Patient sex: M
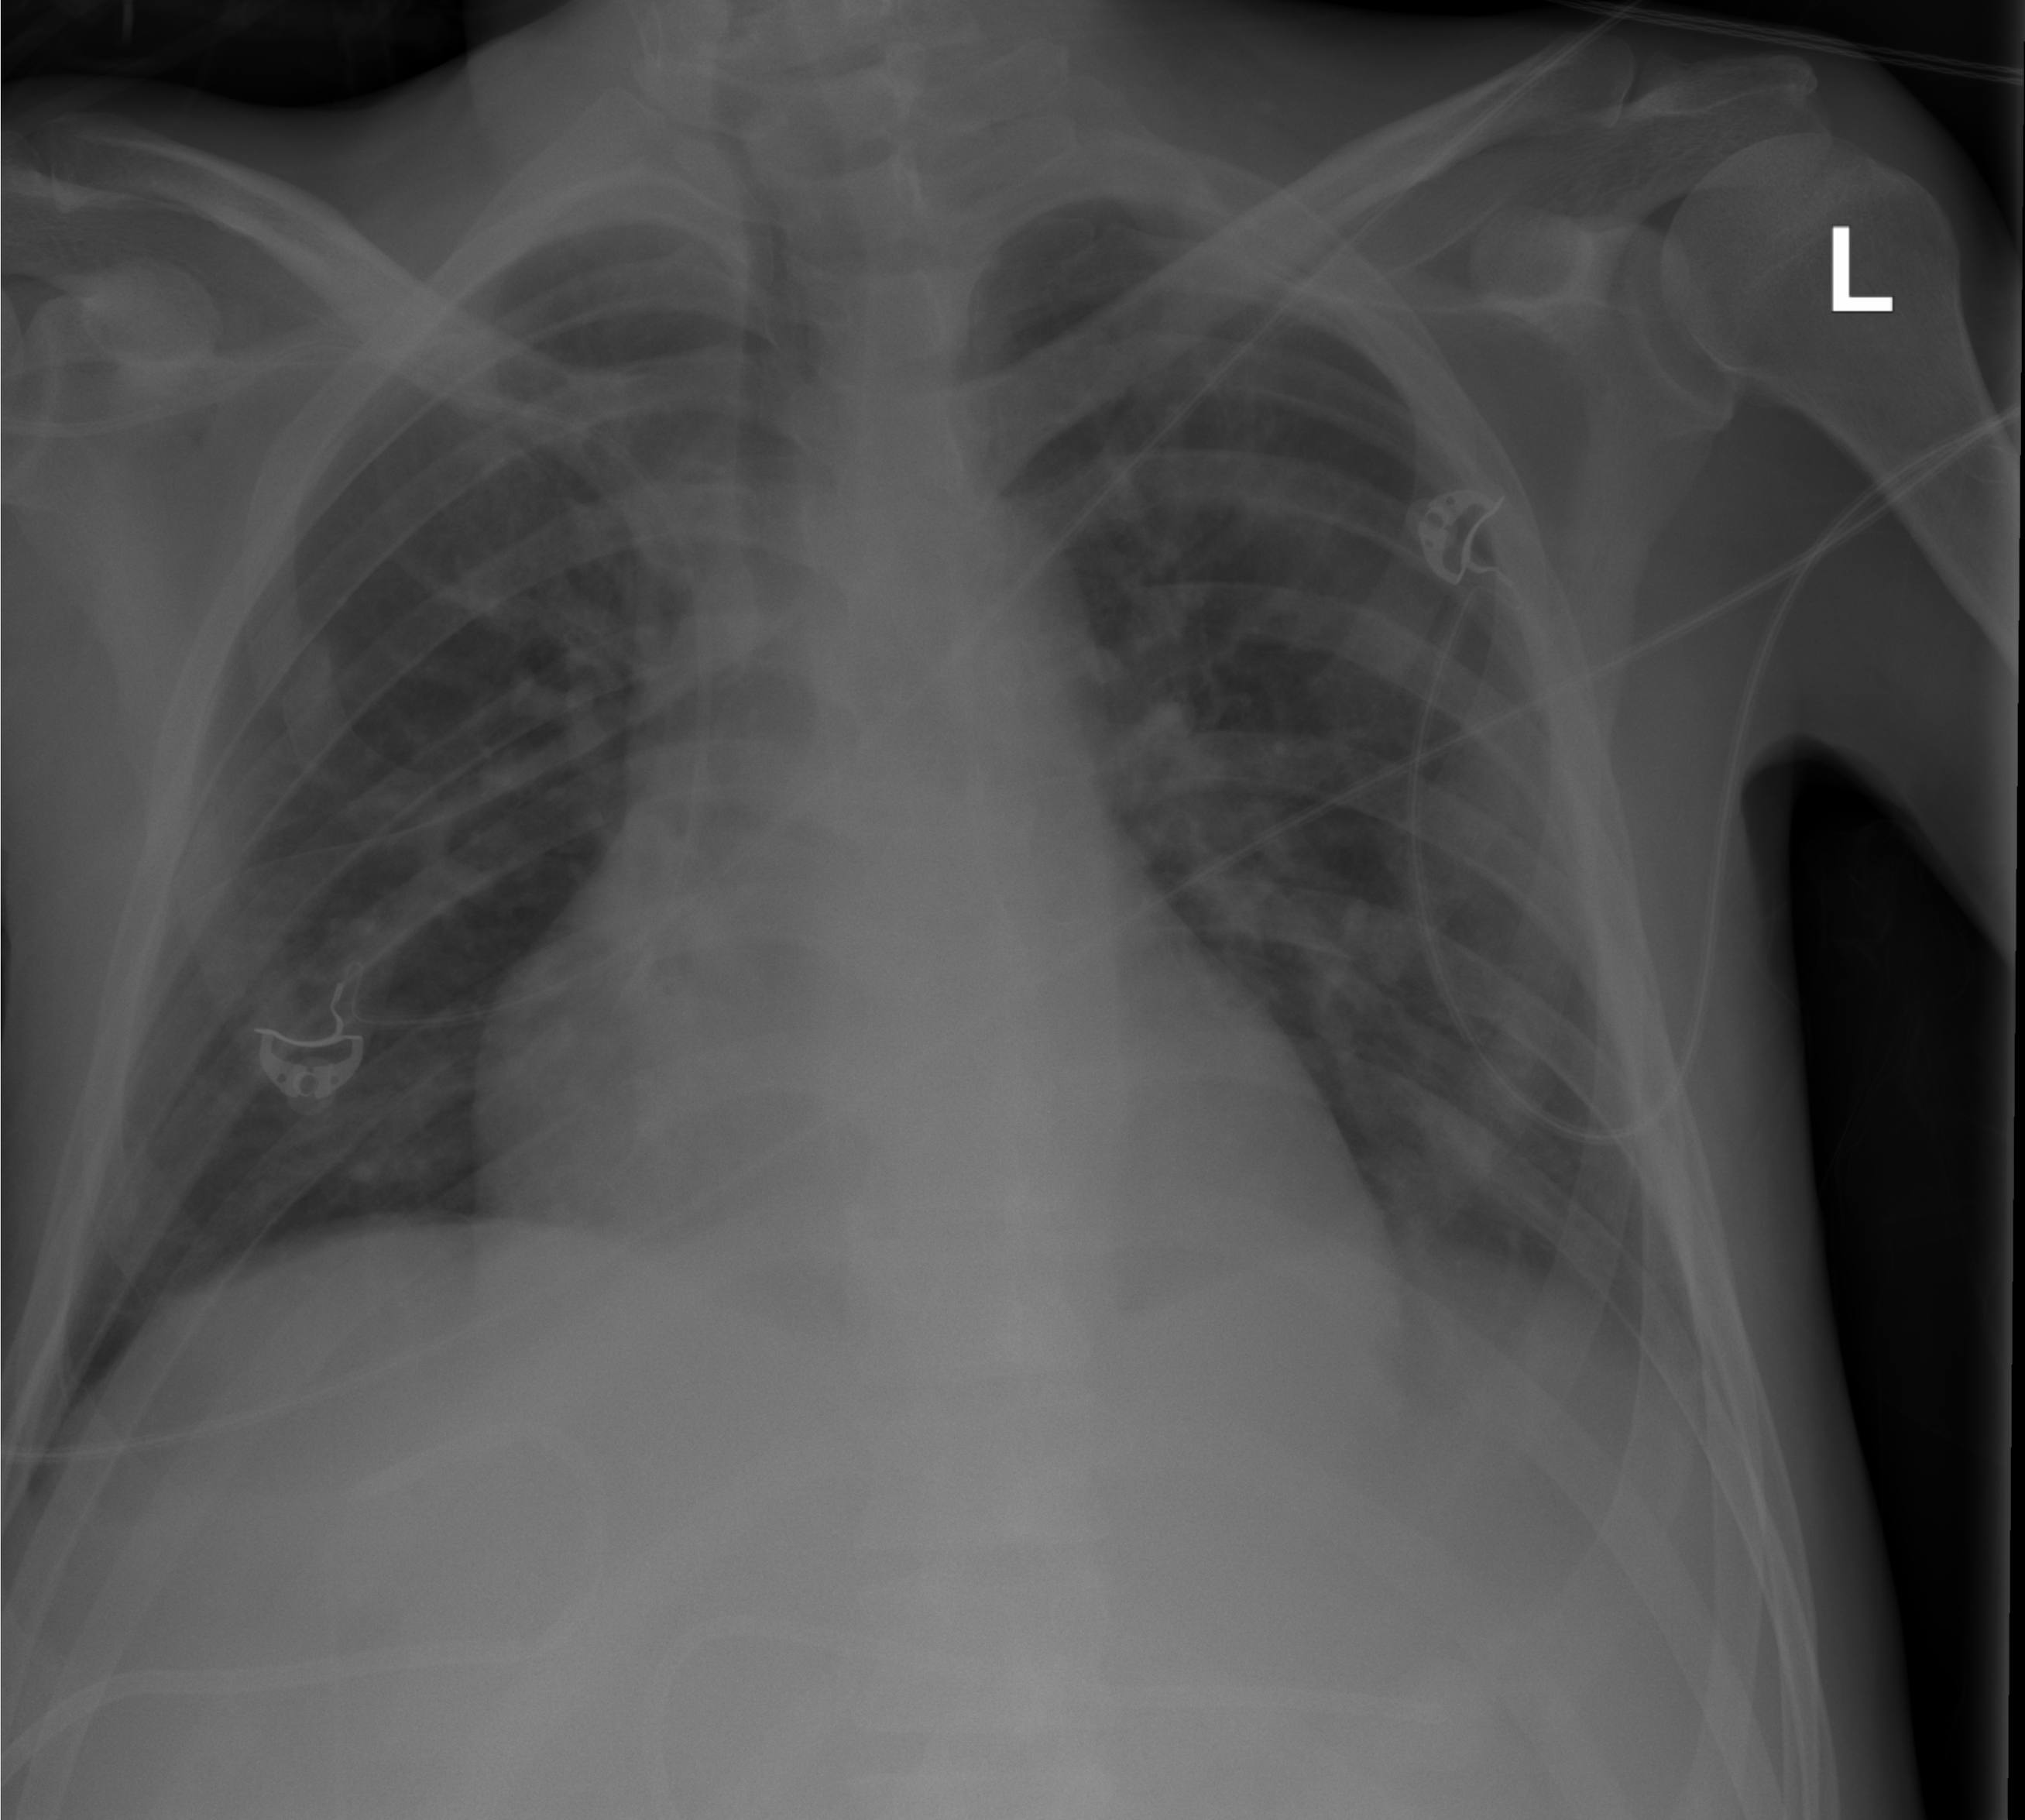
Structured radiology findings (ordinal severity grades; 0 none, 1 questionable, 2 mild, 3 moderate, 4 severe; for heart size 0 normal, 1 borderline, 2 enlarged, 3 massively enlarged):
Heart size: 2
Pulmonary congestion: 2
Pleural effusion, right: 0
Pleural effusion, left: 2
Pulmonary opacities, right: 0
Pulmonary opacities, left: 0
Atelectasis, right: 0
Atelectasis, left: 0